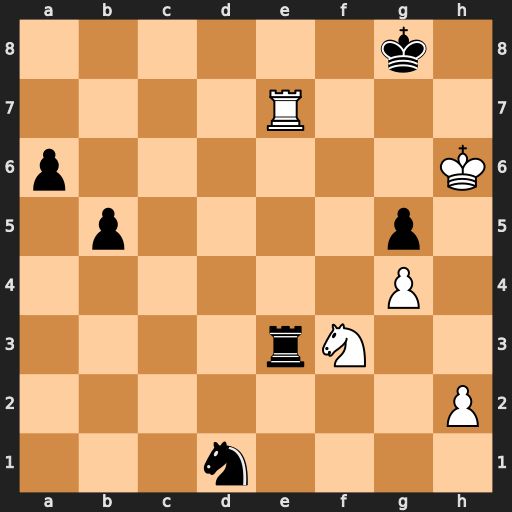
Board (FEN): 6k1/4R3/p6K/1p4p1/6P1/4rN2/7P/3n4
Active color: w
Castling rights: -
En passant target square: -
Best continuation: Ne5 Rxe5 Rxe5